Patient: sex M, age 78
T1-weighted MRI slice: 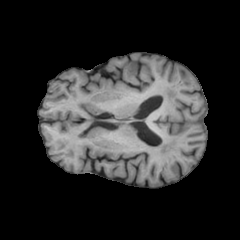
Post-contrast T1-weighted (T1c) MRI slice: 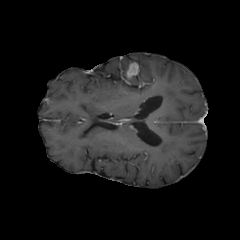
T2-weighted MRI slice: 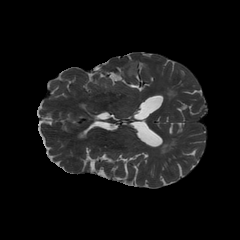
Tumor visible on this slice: yes
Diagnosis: Glioblastoma, IDH-wildtype
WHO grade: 4